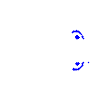
Particle: kaon